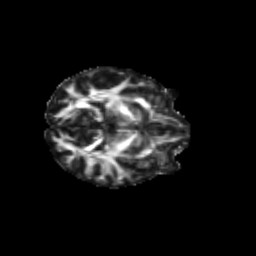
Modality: FA
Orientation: axial
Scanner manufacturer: siemens
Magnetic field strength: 3 T
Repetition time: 9.2 s
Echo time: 0.084 s